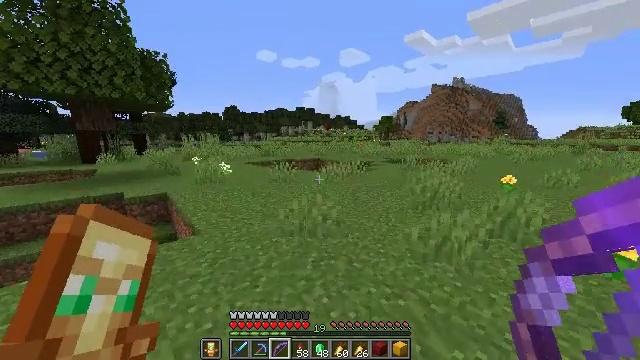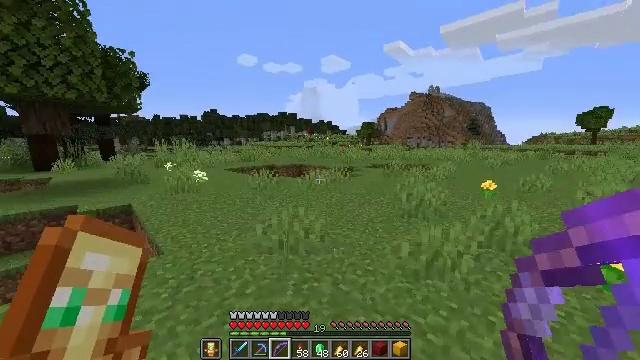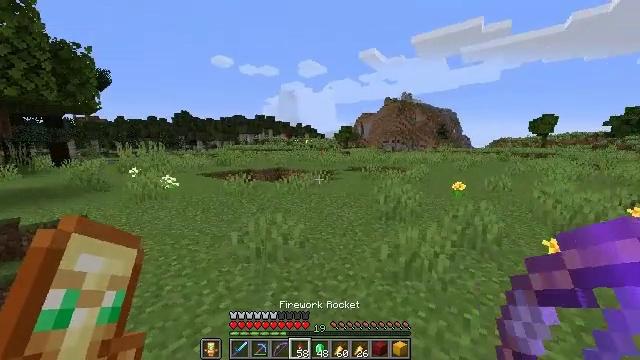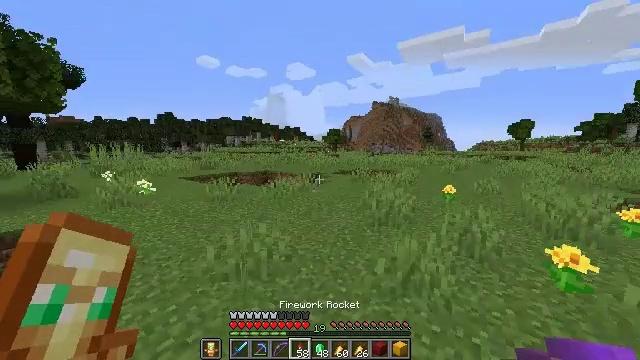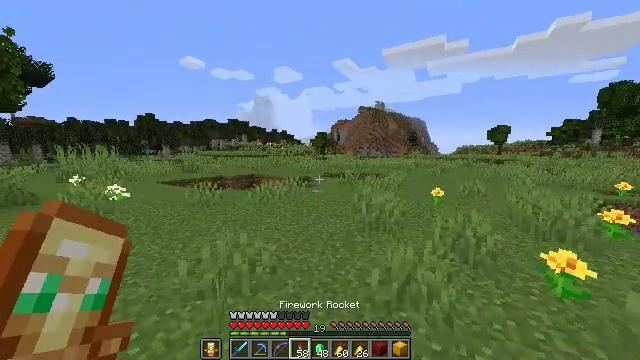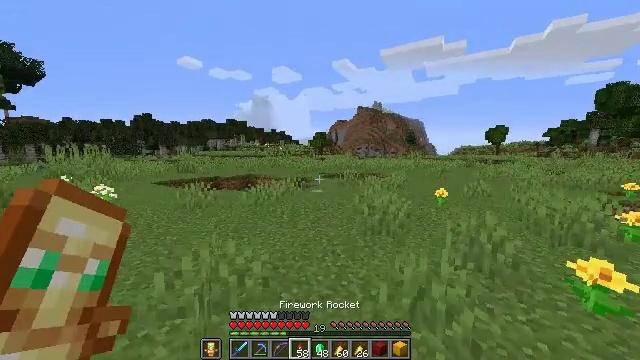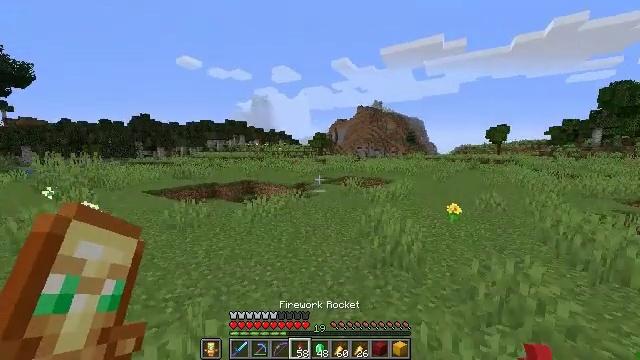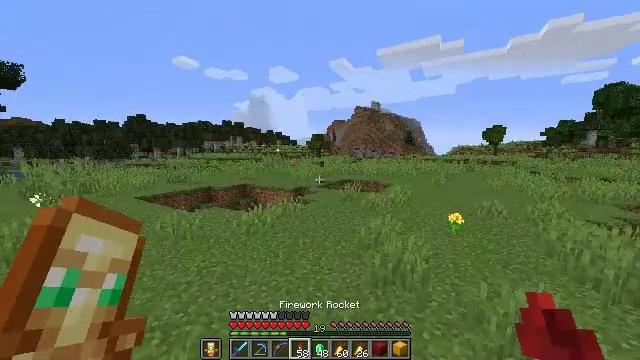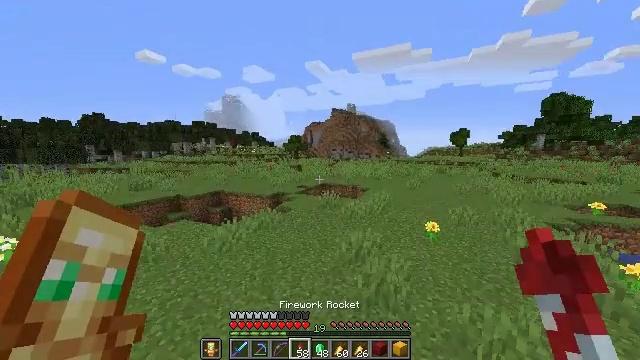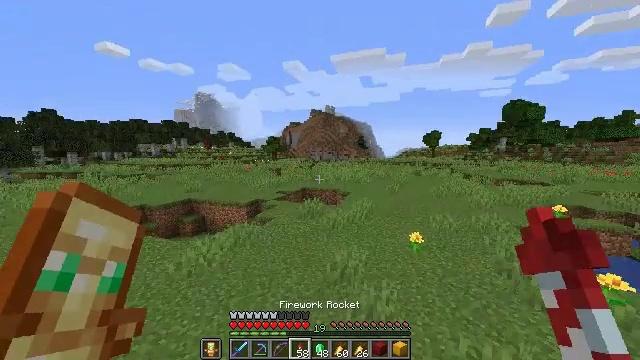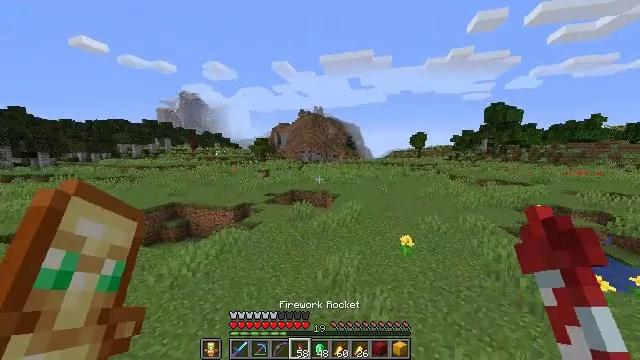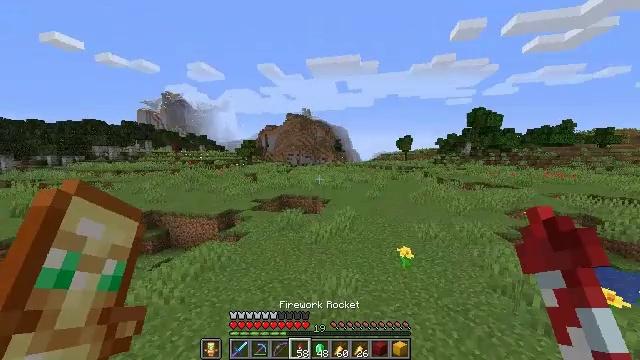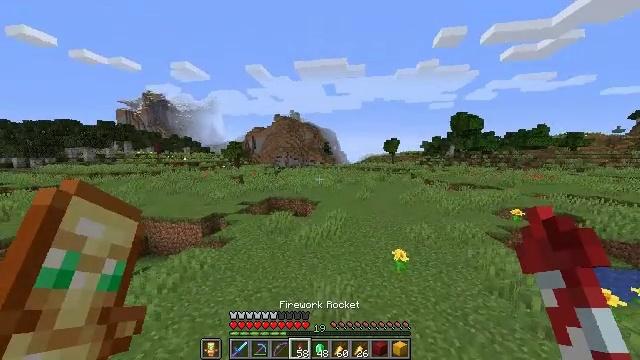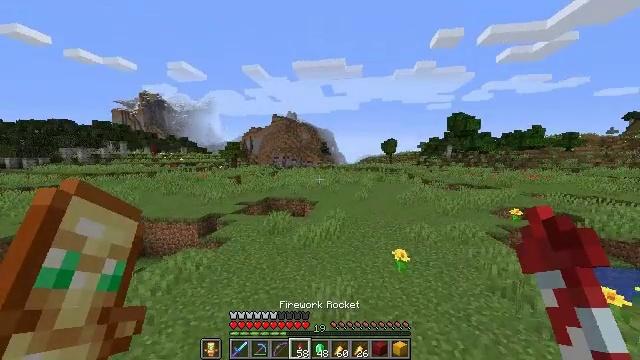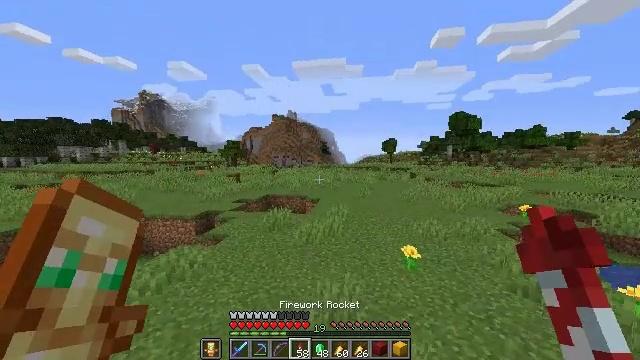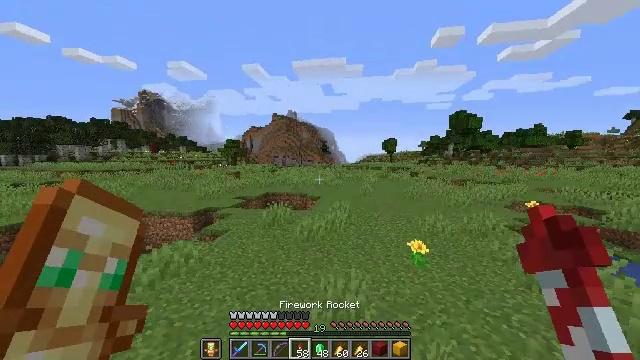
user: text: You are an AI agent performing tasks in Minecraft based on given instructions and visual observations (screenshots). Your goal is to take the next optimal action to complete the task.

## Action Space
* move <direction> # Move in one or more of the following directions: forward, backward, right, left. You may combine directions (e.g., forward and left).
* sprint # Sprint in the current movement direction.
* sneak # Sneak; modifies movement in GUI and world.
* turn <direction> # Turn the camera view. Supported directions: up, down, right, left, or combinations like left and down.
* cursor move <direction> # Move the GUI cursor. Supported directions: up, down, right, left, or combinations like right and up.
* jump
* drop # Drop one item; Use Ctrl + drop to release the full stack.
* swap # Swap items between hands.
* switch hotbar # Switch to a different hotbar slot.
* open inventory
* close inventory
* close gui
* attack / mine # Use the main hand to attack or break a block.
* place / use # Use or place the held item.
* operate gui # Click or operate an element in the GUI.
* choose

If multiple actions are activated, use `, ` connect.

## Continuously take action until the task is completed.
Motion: motion action
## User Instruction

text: Attack the spruce planks to recycle them.
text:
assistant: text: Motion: move forward, sprint, turn right and up
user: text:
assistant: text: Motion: move forward, sprint, turn right
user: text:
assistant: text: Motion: move forward, sprint, turn right
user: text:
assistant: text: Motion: move forward, sprint, turn right
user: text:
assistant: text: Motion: move forward, sprint
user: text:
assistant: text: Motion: move forward, sprint, jump
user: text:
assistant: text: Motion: move forward, sprint, jump
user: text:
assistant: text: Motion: move forward, sprint, turn right, jump
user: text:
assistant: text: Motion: move forward, sprint, turn right, jump
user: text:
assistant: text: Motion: move forward, sprint, turn right, jump
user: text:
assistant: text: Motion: move forward, sprint, turn right, jump
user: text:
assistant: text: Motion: move forward, sprint, turn right, jump
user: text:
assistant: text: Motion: move forward, sprint, use / place, jump
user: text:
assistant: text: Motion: move forward, sprint, use / place, jump
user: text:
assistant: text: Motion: move forward, sprint, use / place, jump
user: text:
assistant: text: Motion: move forward, sprint, turn right, jump
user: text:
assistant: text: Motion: move forward, sprint, turn right and up, jump
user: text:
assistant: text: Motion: move forward, sprint, turn right and up, jump
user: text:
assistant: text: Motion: move forward, sprint, jump
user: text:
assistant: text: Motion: move forward, sprint, jump
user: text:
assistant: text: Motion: move forward, sprint, jump
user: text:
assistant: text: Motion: move forward, sprint, jump
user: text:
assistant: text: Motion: move forward, sprint, jump
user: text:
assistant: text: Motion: move forward, sprint, jump
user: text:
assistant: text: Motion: move forward, sprint, turn right and up
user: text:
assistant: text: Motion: move forward, sprint, turn up, jump
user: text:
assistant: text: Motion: move forward, sprint, use / place, jump
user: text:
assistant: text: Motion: move forward, sprint, use / place, jump
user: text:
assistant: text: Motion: move forward, sprint, use / place, jump
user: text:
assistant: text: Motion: move forward, sprint, use / place, jump